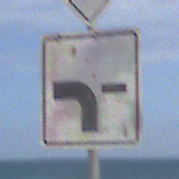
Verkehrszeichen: VerlaufVorfahrtsstrasse6
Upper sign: Vorfahrtsstrasse
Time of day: Midday
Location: Outdoor (Nature)
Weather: PartlyCloudy
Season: NotSpecified
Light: Natural